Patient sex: M
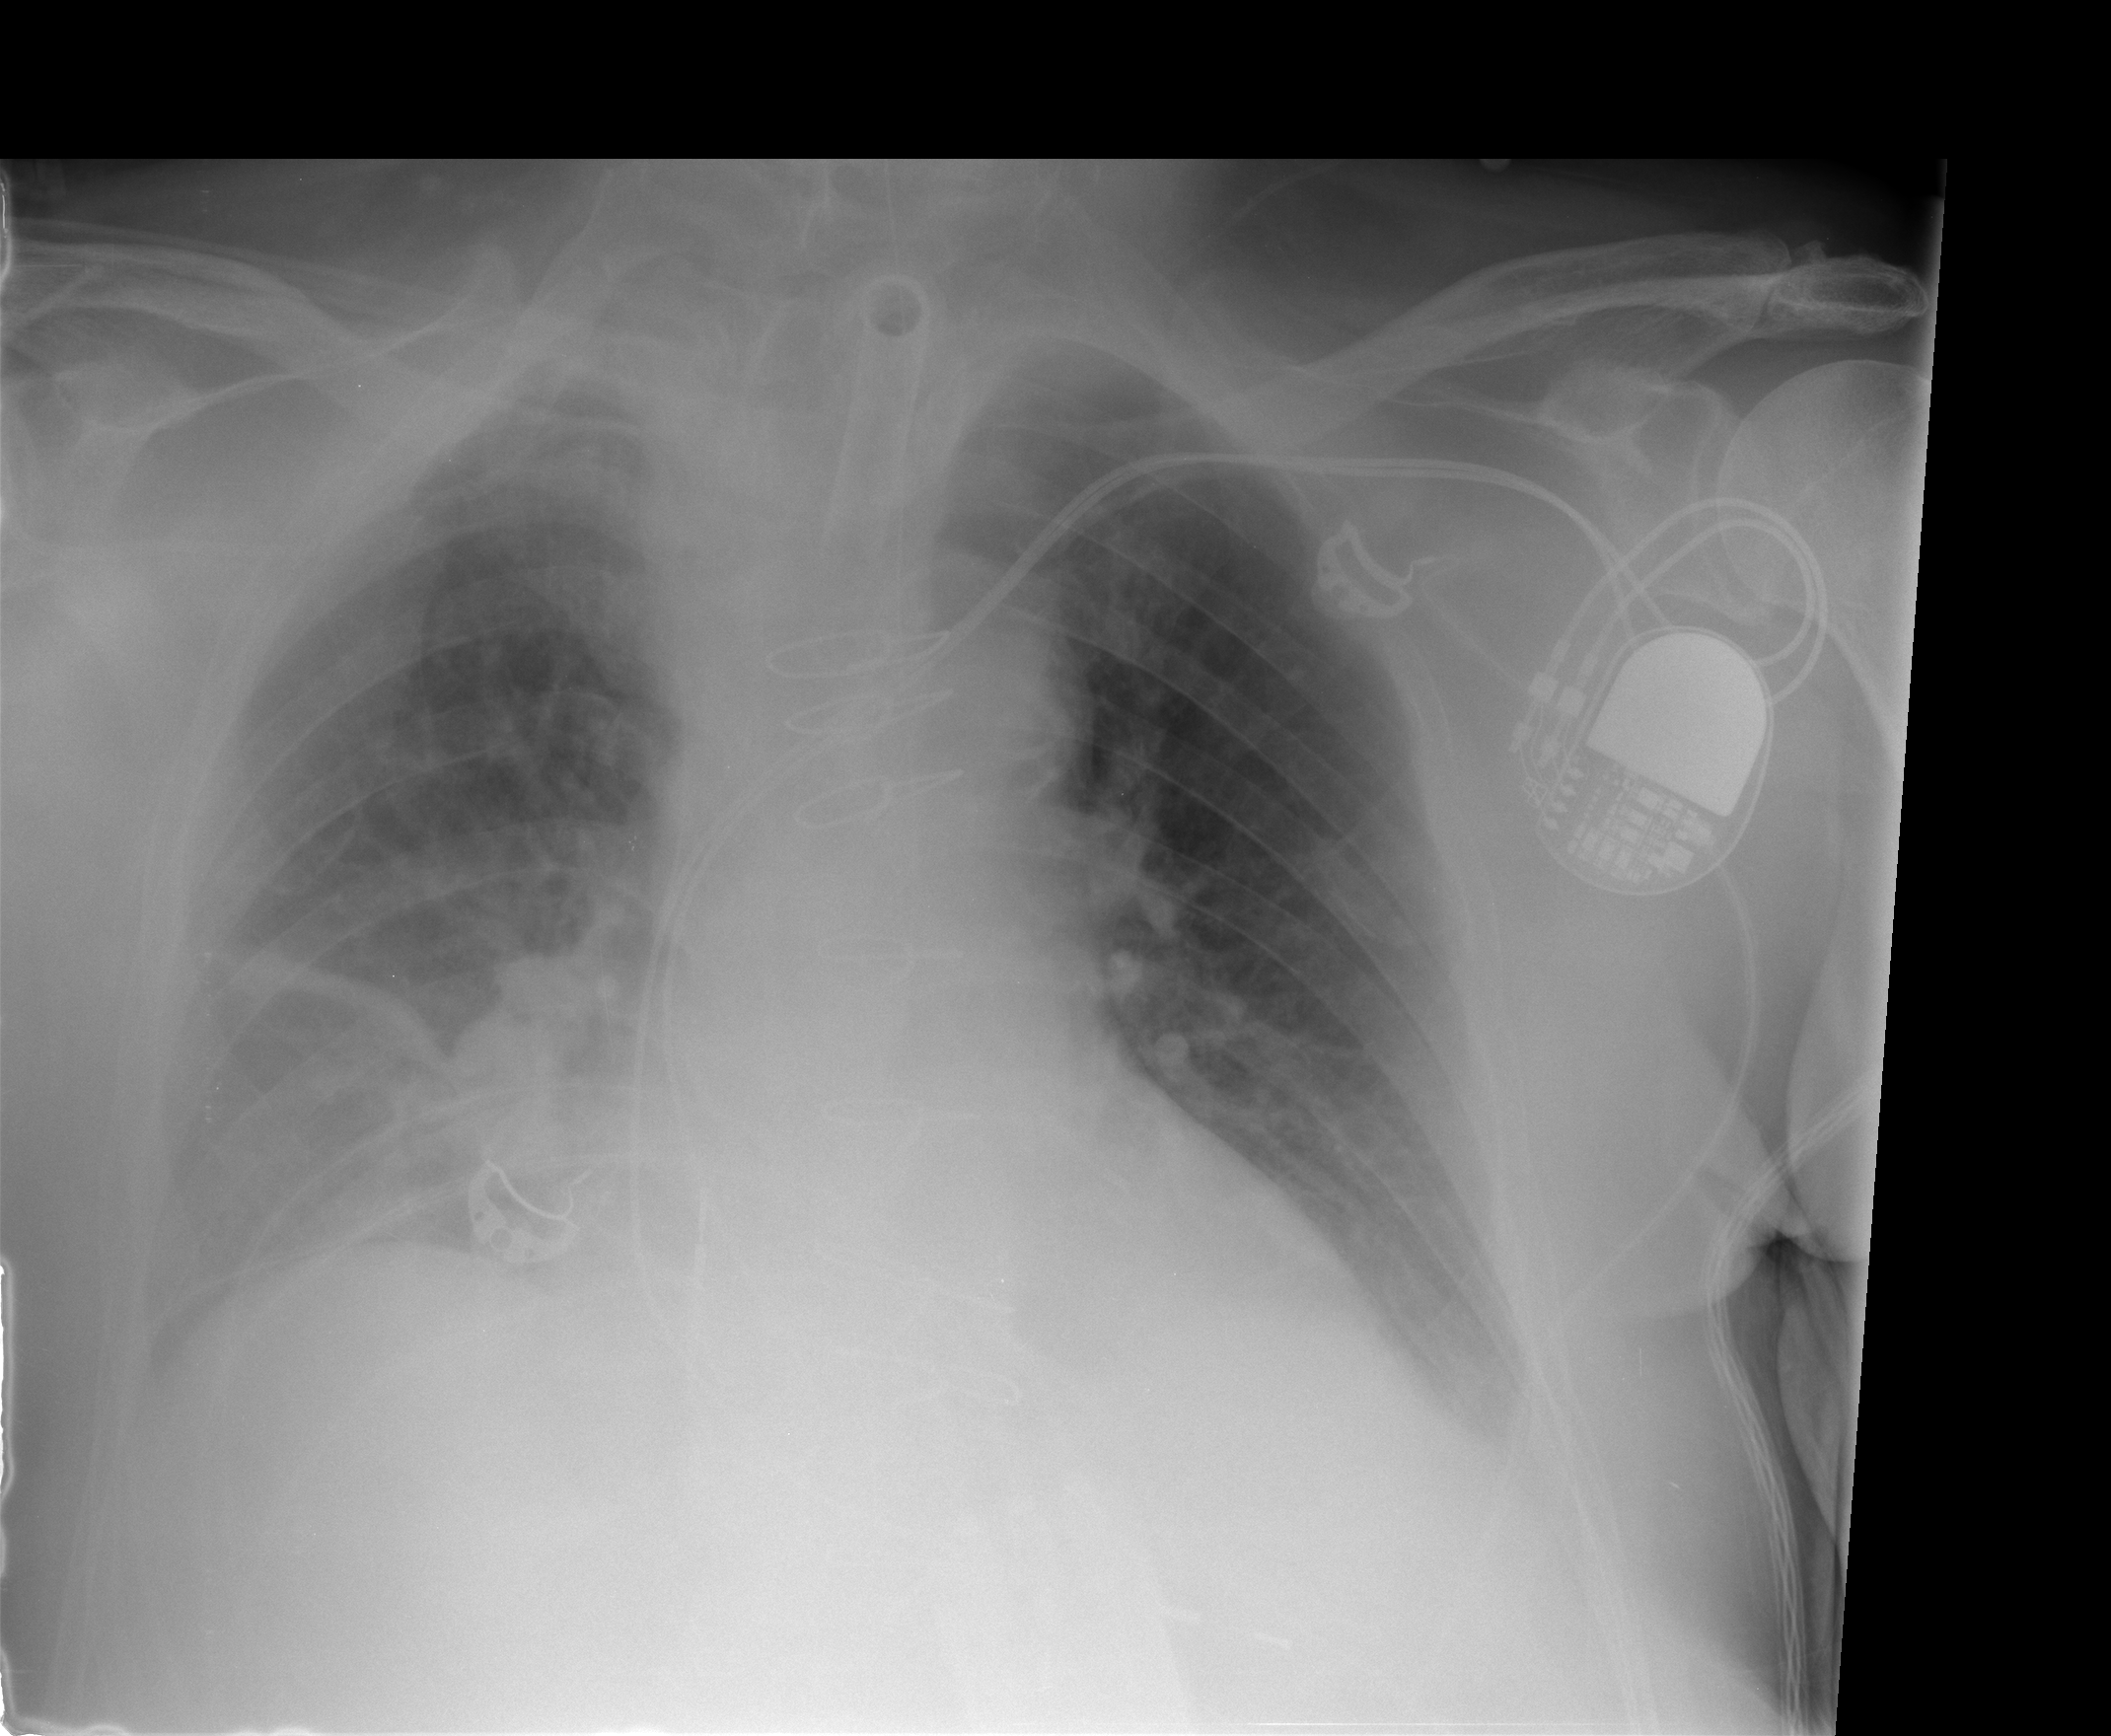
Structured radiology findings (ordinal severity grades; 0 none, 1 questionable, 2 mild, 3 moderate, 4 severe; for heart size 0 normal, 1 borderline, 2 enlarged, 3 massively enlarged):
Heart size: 0
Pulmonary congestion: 0
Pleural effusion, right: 2
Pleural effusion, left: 1
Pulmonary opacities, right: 2
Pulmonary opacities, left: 0
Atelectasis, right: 3
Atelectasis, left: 1